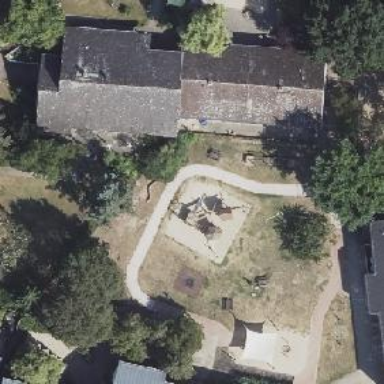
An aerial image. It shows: Playground structure.